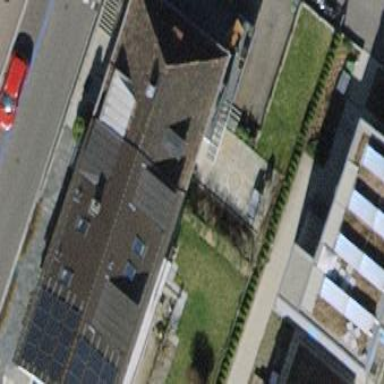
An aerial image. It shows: Semi-detached house.